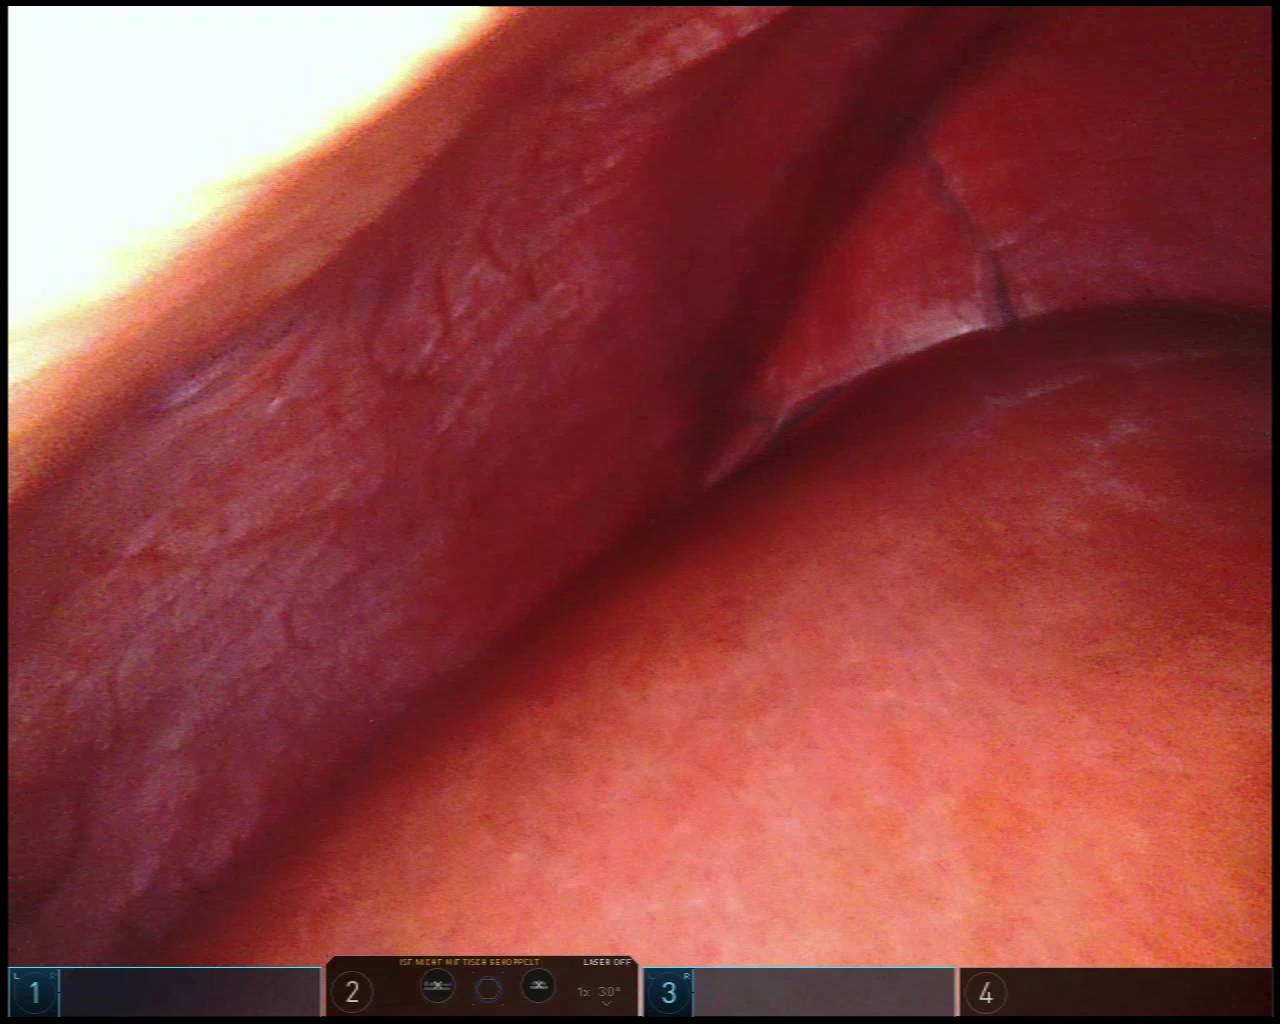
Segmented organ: liver
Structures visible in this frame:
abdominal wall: yes
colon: no
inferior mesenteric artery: no
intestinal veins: no
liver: yes
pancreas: no
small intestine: no
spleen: no
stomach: no
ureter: no
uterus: no
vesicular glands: no